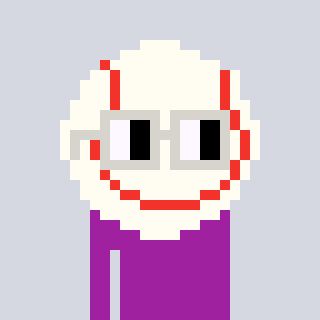
a pixel art character with square light gray glasses, a baseball ball-shaped head and a magenta-colored body on a cool background